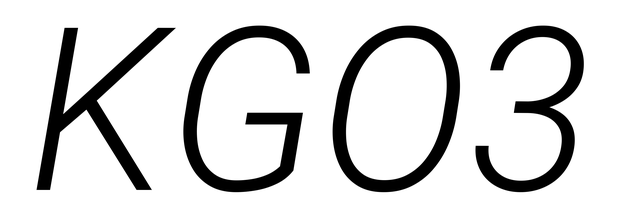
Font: Roboto-Italic_Light_Italic